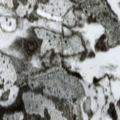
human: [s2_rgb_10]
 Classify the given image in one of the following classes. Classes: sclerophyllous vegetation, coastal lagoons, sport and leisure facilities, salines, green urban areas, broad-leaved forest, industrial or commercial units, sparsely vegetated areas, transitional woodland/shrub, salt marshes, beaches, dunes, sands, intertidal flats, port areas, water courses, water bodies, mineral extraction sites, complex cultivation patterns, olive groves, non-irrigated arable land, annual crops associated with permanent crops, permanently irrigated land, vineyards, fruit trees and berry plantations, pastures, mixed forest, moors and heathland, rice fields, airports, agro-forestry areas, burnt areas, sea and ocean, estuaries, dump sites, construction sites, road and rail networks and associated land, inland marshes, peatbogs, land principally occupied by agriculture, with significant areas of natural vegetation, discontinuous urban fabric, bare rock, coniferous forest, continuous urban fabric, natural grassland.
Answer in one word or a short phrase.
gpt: coniferous forest, transitional woodland/shrub, peatbogs